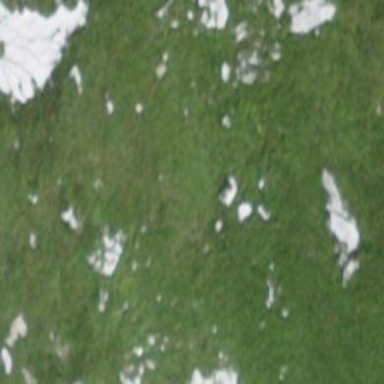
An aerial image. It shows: Vast expanse of grassland.